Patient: sex M, age 60
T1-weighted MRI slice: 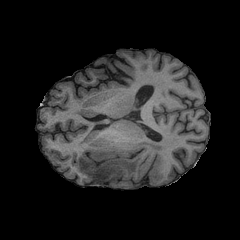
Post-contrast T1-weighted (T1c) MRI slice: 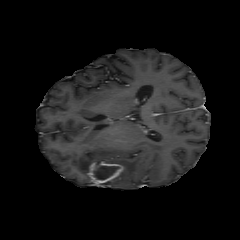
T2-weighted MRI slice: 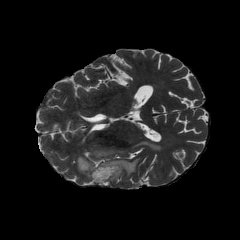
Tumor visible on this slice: yes
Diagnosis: Glioblastoma, IDH-wildtype
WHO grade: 4